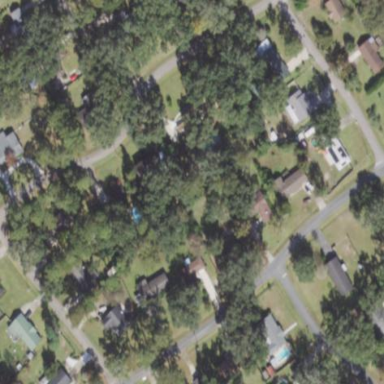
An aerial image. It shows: Single-family residential area.